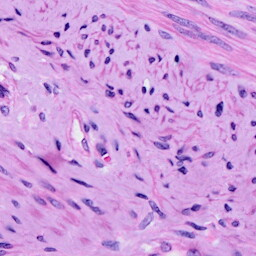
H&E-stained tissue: Cervix